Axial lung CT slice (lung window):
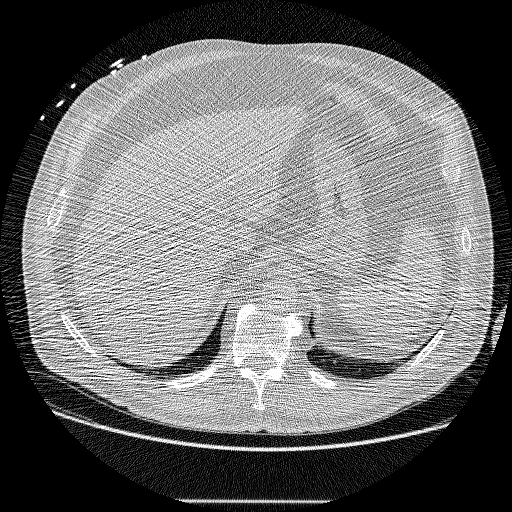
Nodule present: no